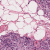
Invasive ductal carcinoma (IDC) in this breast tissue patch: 1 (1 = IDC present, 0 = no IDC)